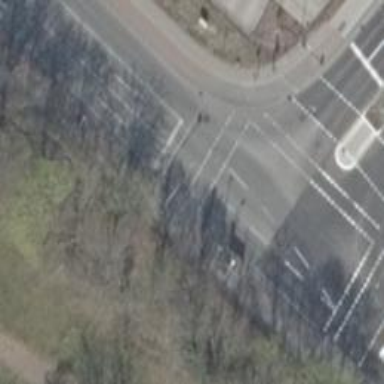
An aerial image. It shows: Road crossing with traffic signals.